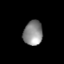
Tissue: lung
Cell type: Endothelial cells
Senescence score: 0.5863
Nuclear area (px): 463
Mean DAPI intensity: 139.538